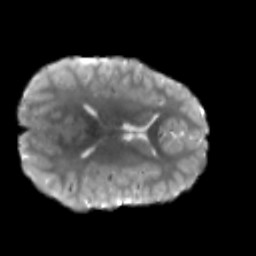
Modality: T2w
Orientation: axial
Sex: male
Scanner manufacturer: siemens
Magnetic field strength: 3 T
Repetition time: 5 s
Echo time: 0.07 s